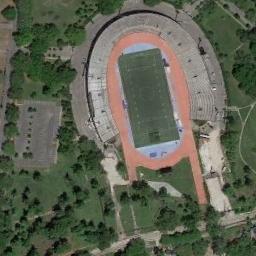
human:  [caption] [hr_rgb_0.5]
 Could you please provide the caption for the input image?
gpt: There are numerous trees beside the stadium .

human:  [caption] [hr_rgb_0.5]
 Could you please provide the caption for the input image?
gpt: Oval gym is enclosed between lawn and trees .

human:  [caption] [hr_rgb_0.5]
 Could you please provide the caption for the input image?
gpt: This stadium has a red podium on one side .

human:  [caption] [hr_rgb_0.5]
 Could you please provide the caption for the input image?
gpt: The stadium is on the grass next to some trees .

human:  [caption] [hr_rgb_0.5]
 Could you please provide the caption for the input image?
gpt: There are many green trees and meadows near the stadium .